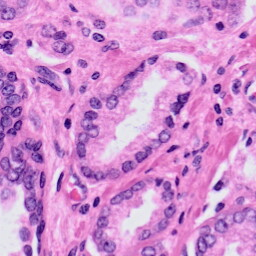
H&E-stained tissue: Prostate